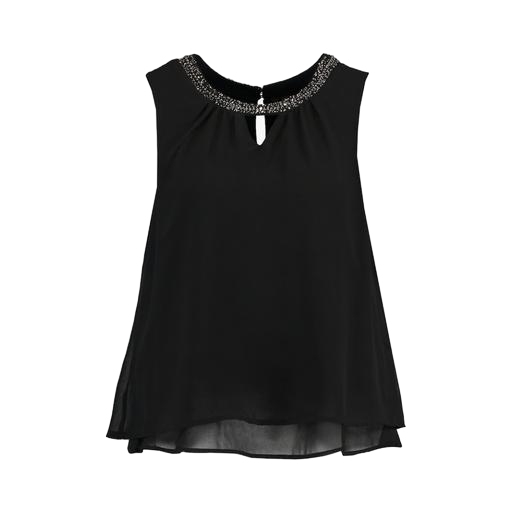
black sleeveless high-low top only macy, black embellished tank top, black women's embellished top size, white background